Aerial crown-view tile of a tropical tree (Barro Colorado Island, Panama), acquired 20250512:
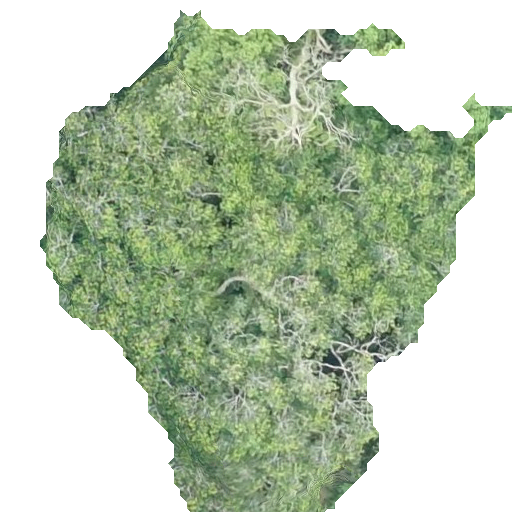
Species: Guatteria lucens
GBIF accepted scientific name: Guatteria lucens
Crown area: 210.894 m²